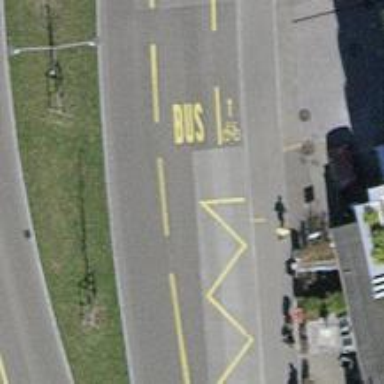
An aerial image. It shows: Trolleybus stop position for public transport.